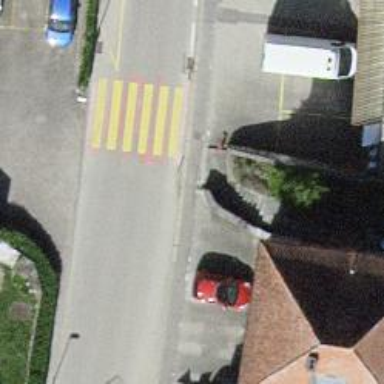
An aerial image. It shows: Zebra crossing on the road.